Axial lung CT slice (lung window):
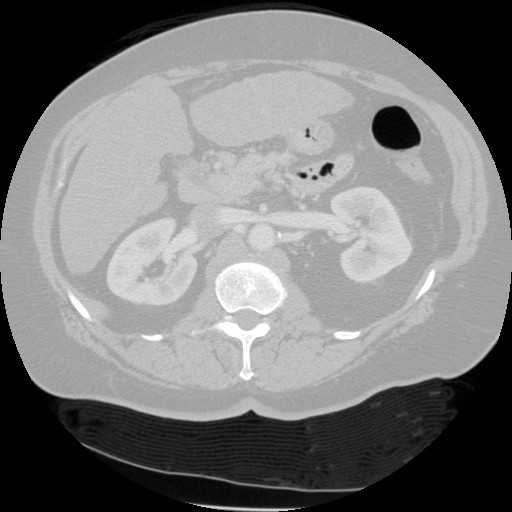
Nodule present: no